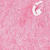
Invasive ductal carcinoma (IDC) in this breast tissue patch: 0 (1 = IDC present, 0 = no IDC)